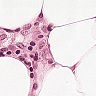
Metastatic tissue present: no